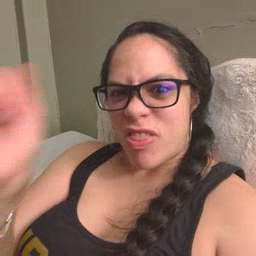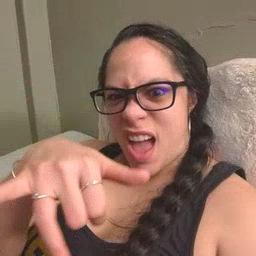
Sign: that